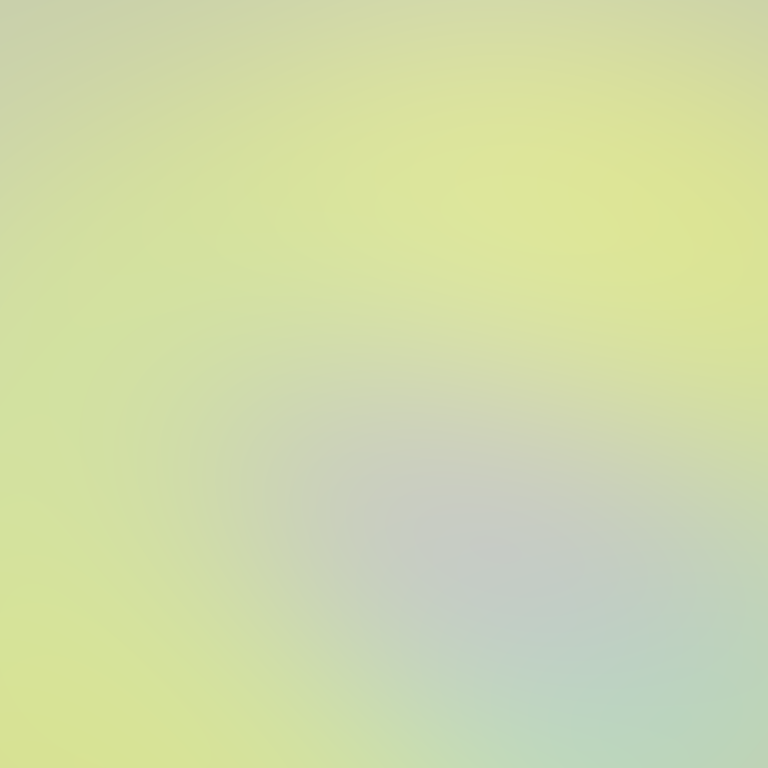
Abstract light effect, smooth gradient from soft yellow to pale green, calm atmosphere, diffuse light, no room, no furniture, no objects.